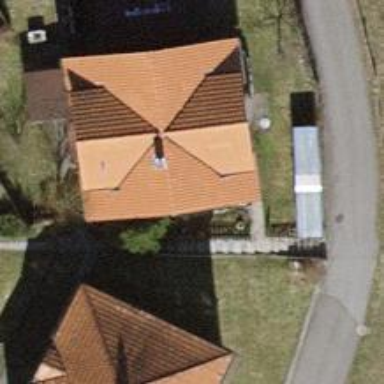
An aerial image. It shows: Simple house.